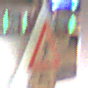
Verkehrszeichen: FussgaengerRechts
Zusatzzeichen unten: RichtungsangabeDurchPfeile2
Umgebung: Indoor, Urban
Tageszeit: NotSpecified
Wetter: NotSpecified
Licht: Artificial
Jahreszeit: NotSpecified
Kontrast: MediumContrast